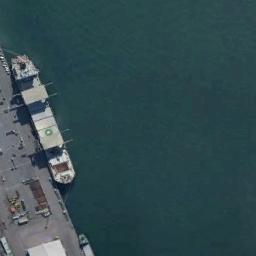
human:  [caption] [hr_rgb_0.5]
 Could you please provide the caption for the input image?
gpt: There are two ships in the blue water on the shore .

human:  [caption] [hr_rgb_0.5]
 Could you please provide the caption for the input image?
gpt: The ship is docked at the cargo terminal and the water is dark green .

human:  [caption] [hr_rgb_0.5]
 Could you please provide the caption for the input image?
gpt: There is a ship at sea .

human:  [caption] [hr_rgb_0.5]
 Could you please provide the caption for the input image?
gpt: A white general cargo ship docked by the dock with cargo on the dock .

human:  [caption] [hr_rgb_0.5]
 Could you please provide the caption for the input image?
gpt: The ship is at the harbor .